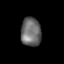
Tissue: lung
Cell type: T cells
Senescence score: 0.2375
Nuclear area (px): 572
Mean DAPI intensity: 106.965